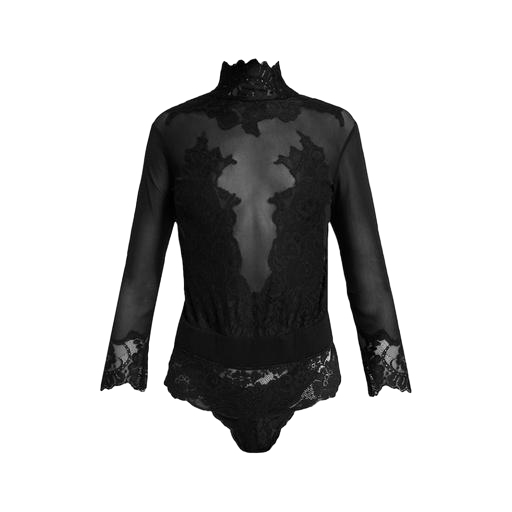
black high neck lace, black ruby lace high neck top, black long sleeve eyelash lace top, white background